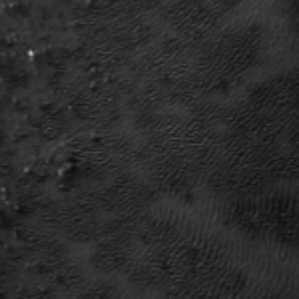
Label: frost